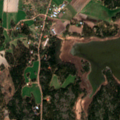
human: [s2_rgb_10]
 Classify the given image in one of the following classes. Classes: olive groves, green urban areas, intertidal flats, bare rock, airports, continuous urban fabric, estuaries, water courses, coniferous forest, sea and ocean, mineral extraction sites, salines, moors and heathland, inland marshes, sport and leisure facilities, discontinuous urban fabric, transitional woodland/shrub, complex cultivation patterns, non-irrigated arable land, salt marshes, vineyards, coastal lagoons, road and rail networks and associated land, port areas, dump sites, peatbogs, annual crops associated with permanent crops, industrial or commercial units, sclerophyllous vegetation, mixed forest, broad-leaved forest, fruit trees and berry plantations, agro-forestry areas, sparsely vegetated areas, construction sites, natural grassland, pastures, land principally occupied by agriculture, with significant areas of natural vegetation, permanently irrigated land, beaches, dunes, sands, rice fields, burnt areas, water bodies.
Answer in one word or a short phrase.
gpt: land principally occupied by agriculture, with significant areas of natural vegetation, mixed forest, sea and ocean